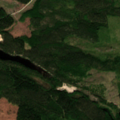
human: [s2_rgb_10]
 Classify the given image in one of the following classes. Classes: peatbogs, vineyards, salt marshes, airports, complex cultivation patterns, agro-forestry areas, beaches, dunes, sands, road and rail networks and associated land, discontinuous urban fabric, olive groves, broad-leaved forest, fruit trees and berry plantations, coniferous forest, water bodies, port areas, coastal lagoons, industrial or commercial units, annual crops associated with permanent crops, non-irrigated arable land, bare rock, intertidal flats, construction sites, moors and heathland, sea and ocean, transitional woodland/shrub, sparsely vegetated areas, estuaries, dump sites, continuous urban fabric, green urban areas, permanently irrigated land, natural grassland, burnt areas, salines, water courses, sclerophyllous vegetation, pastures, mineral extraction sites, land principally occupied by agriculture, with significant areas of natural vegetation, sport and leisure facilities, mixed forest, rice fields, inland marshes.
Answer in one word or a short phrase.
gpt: coniferous forest